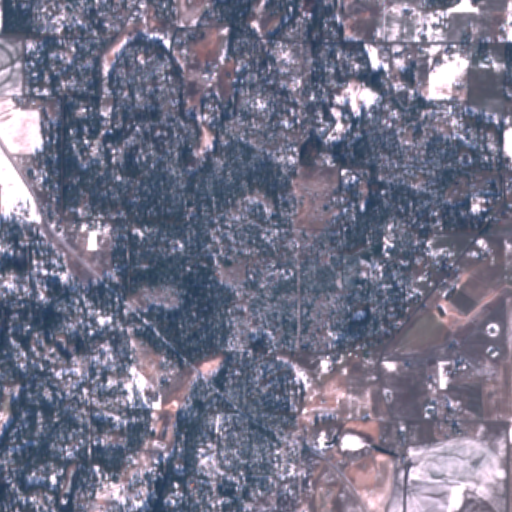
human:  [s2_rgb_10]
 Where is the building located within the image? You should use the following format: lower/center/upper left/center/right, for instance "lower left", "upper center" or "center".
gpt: The building is located in the upper right of the image.
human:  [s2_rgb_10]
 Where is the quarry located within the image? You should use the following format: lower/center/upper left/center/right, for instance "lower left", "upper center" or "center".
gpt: There is no quarry in the image.